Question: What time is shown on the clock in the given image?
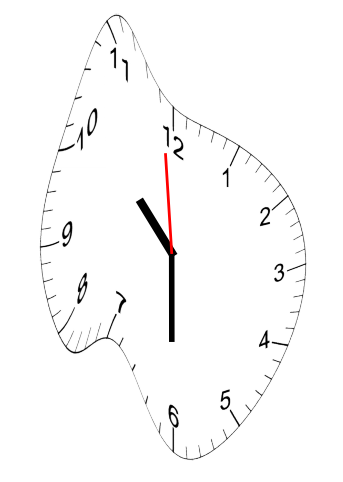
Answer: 10:29:59